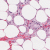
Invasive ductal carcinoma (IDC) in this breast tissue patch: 0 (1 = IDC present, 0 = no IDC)